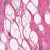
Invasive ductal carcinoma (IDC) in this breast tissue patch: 0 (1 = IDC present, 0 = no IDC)